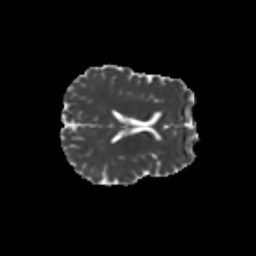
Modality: MD
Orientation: axial
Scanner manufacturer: siemens
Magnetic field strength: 3 T
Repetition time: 9.2 s
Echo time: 0.084 s